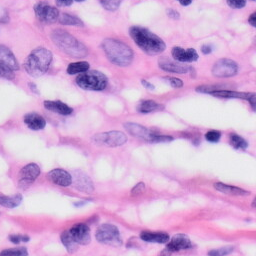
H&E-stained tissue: Skin